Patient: sex F, age 59
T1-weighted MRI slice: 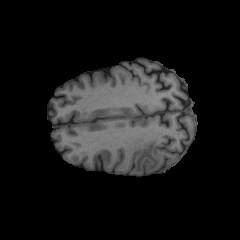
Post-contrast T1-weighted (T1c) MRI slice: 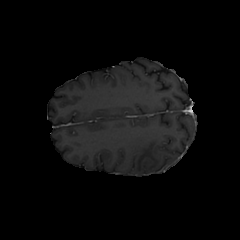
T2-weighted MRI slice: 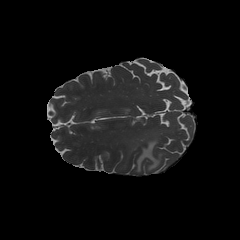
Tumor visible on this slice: yes
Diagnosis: Glioblastoma, IDH-wildtype
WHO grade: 4